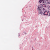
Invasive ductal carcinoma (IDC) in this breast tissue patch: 0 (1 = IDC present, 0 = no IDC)